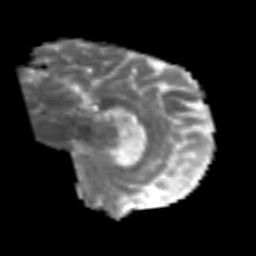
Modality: MD
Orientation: sagittal
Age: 71
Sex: male
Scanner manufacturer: siemens
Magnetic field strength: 3 T
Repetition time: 6.1 s
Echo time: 0.101 s